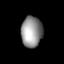
Tissue: lung
Cell type: Epithelial cells
Senescence score: 0.614
Nuclear area (px): 639
Mean DAPI intensity: 146.617